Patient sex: M
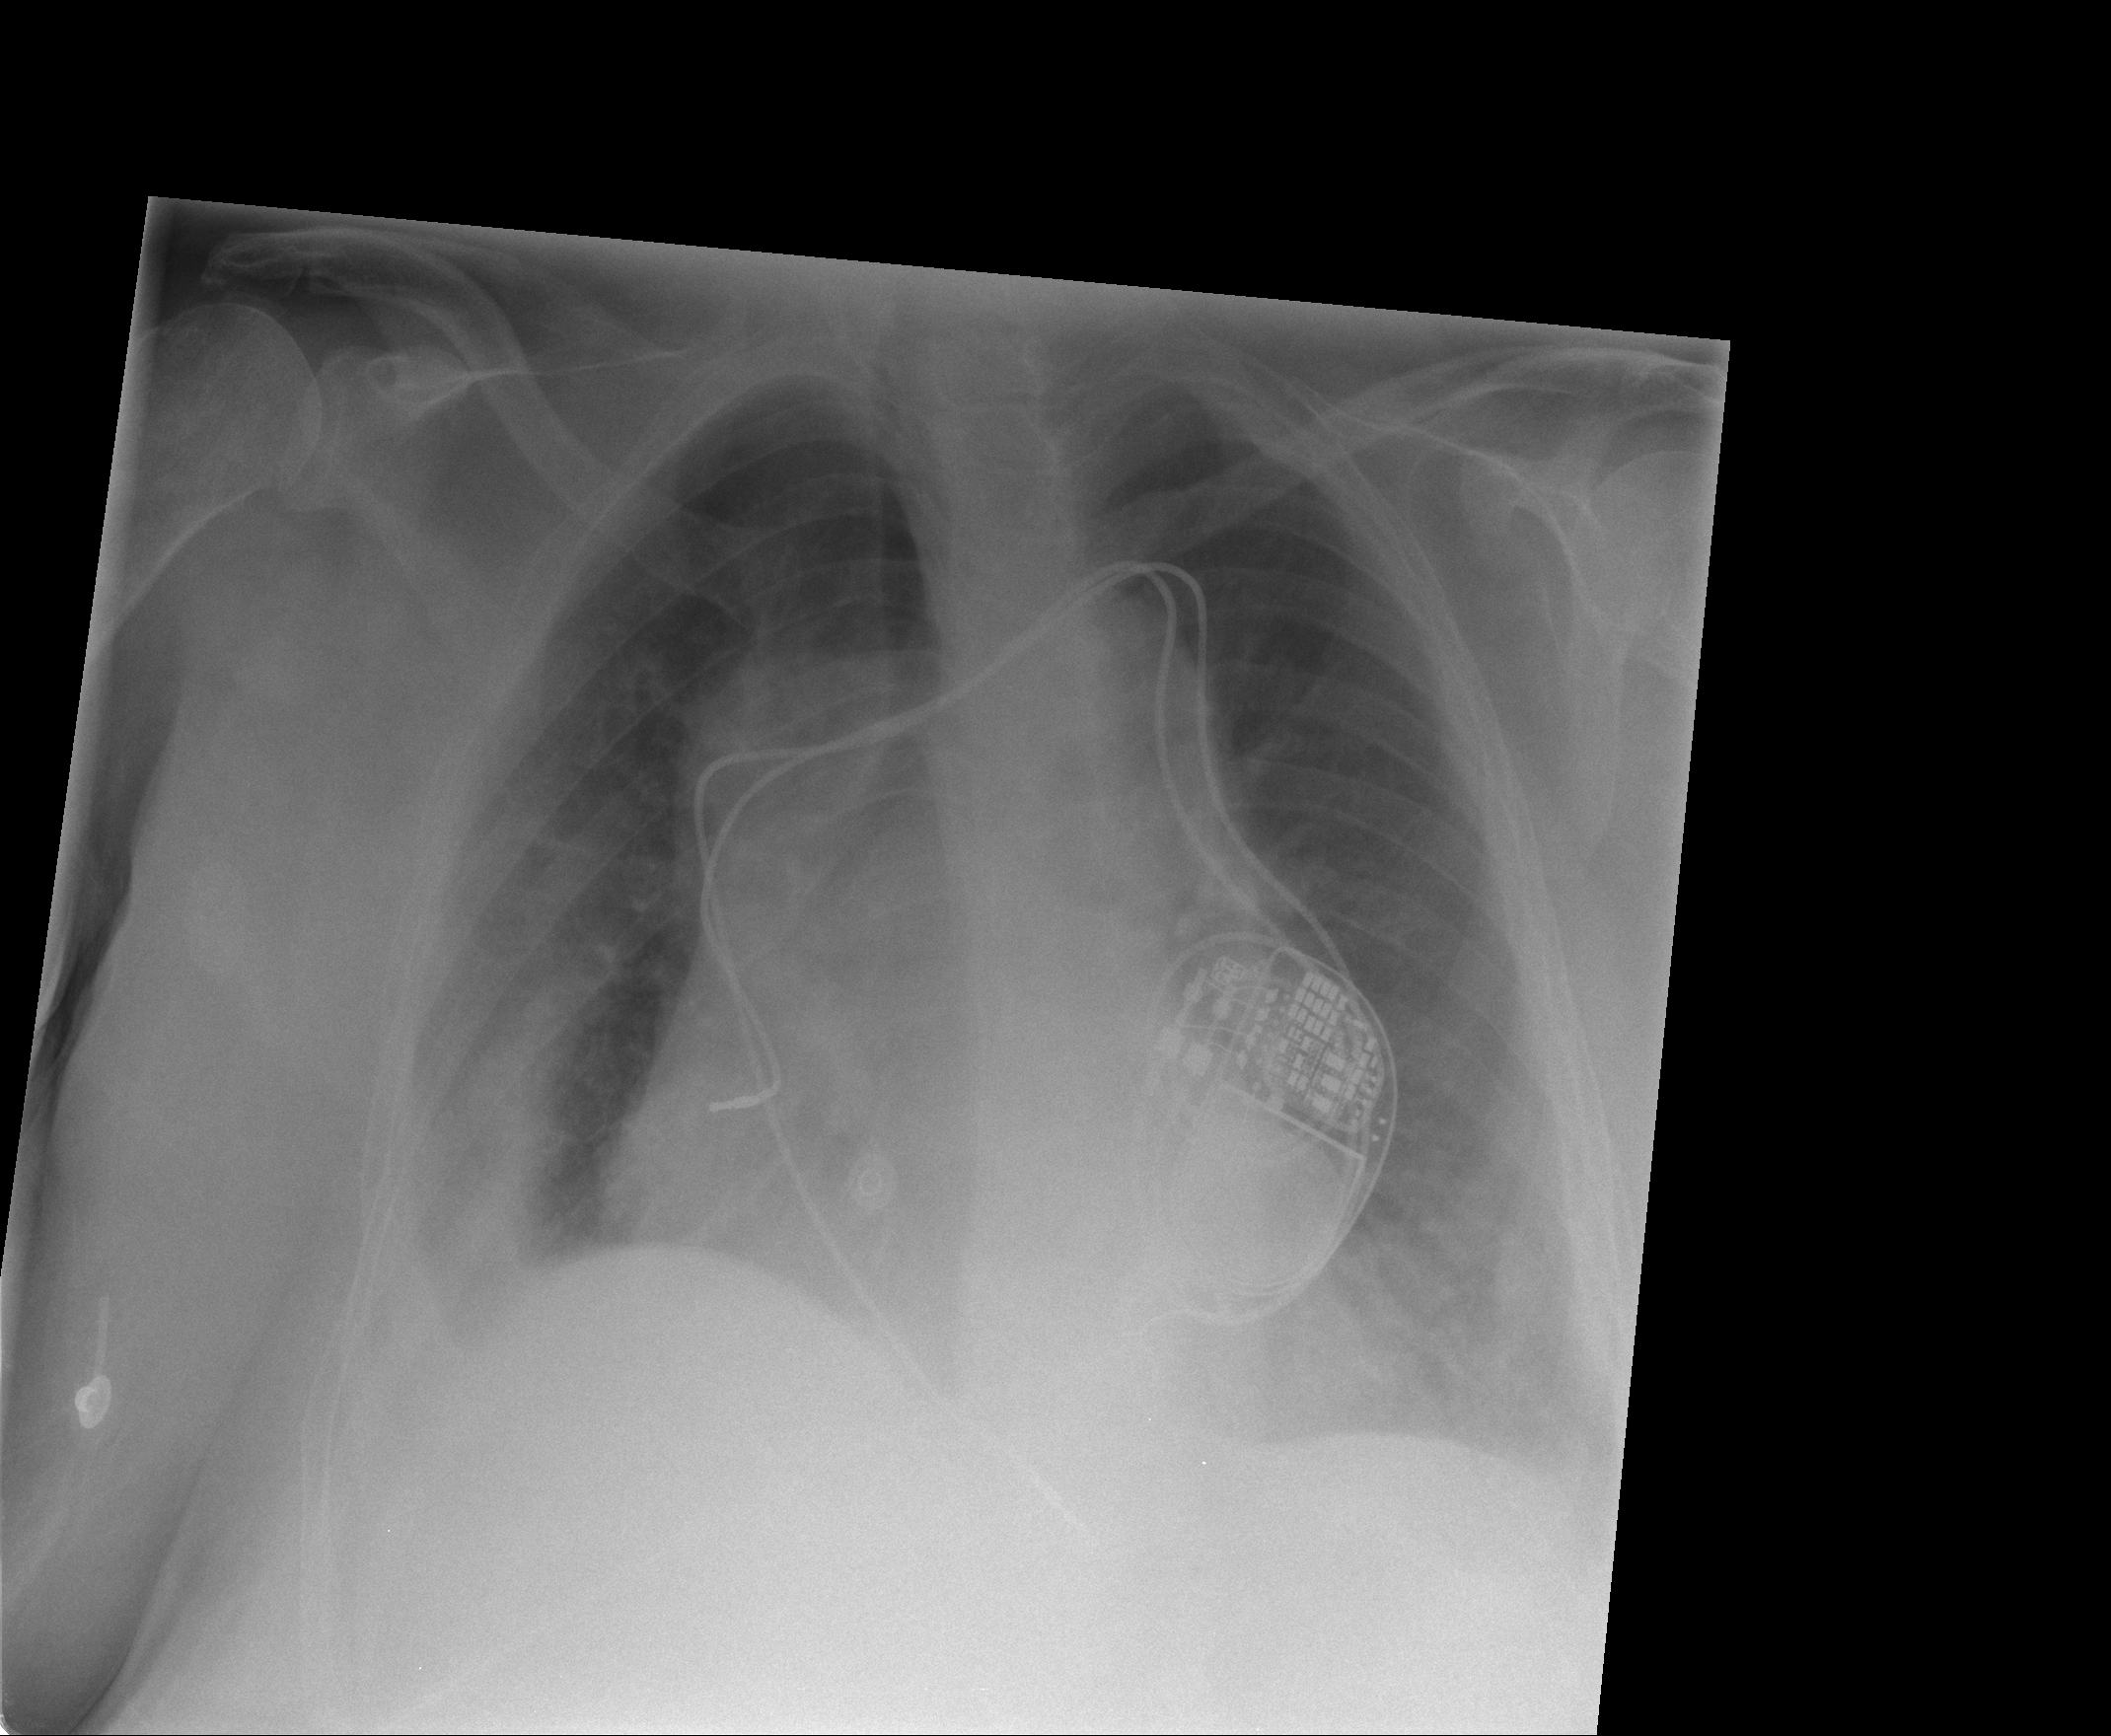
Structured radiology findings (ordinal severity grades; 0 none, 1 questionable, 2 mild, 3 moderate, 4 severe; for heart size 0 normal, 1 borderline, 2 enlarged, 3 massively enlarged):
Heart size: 0
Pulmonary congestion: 0
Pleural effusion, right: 1
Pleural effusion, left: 1
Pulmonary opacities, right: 0
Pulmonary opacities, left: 0
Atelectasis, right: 2
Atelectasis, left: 1